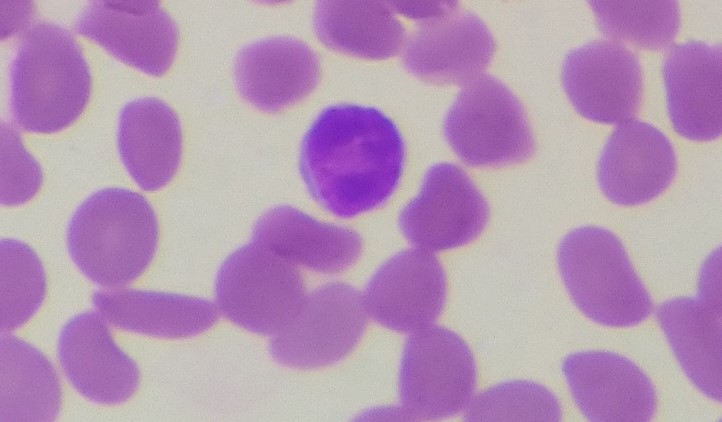
White blood cell type: Lymphocyte